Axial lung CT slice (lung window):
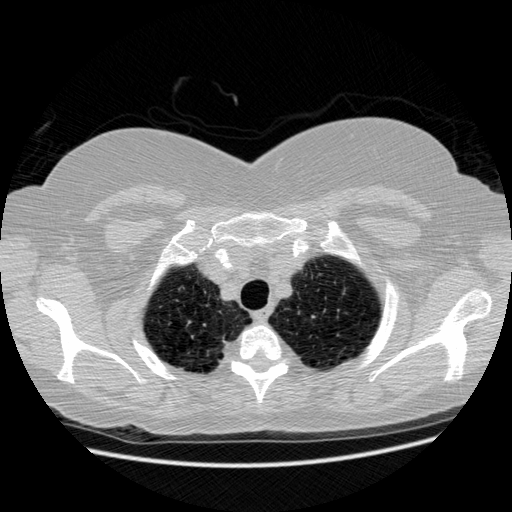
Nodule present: no